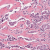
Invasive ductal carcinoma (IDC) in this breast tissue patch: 1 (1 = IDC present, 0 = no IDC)